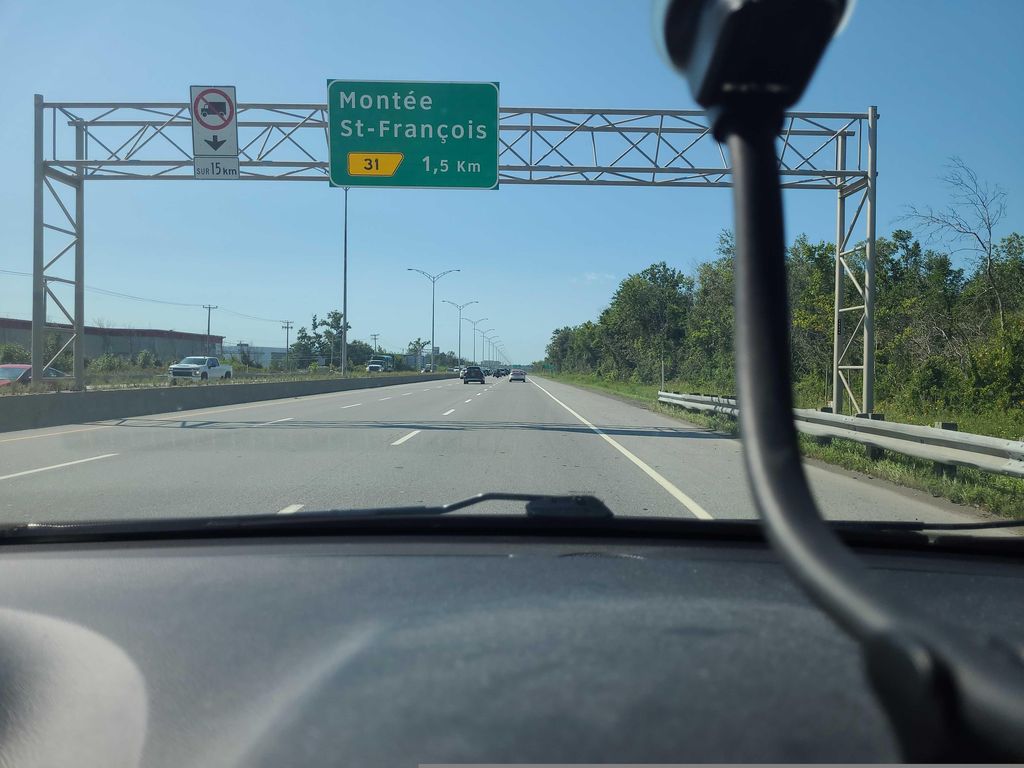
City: montreal